Question: With little help some of you I have created this:
'''
spojeni.Open();
var cb4 = new SqlCommand("SELECT cena1,cena2,cena3,tcena1,tcena2,tcena3 FROM zajezd WHERE akce="+zakce.Text,spojeni);
SqlDataReader dr4 = cb4.ExecuteReader();
while (dr4.Read())
{
string val1 = Convert.ToString(dr4["cena1"]);
string val2 = Convert.ToString(dr4["cena2"]);
string val3 = Convert.ToString(dr4["cena3"]);
string tval1 = Convert.ToString(dr4["tcena1"]);
string tval2 = Convert.ToString(dr4["tcena2"]);
string tval3 = Convert.ToString(dr4["tcena3"]);
comboBox4.Items.Add(val1 + " -- " + tval1);
comboBox4.Items.Add(val2 + " -- " + tval2);
comboBox4.Items.Add(val3 + " -- " + tval3);
}
dr4.Close();
dr4.Dispose();
spojeni.Close();
'''
Now to make my question more clear. val1,val2,va3 are 'numeric(9.2)' values and tcena1,tcena2,tcena3 are 'char(10)' . I have 'textbox1' in which I insert number like 4 or whatever. And I would like it to pick from val1,val2,val3 depending on what value of those was 'SelectedItem' in 'comboBox4'. To multiply selected value from 'comboBox4' with 'textBox1' value.
The final value will be displayed in 'textBox2'.
So I wanted to ask you how can I pick the 'numeric(9,2)' value from val1,val2 or val3 depending on what item was selected in 'comboBox4' and multiply that ? Thanks in advance
How should we improve it ? Thanks in advance.
'''
try
{
// textBox19.Text = (Convert.ToDouble(comboBox4.SelectedValue) * Convert.ToInt32(textBox16.Text.Trim())).ToString();
if (comboBox4.SelectedValue != null)
{
int textboxValue = 0;
double comboxValue = 0;
if (double.TryParse(comboBox4.SelectedValue.ToString(), out comboxValue) && int.TryParse(textBox16.Text.Trim(), out textboxValue))
{
textBox19.Text = (comboxValue * textboxValue).ToString();
}
}
}
catch (Exception ex)
{
MessageBox.Show("Chybove hlaseni2: " + ex.Message.ToString());
}
'''

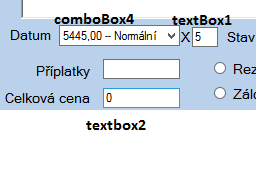
Answer: you are looking for something like this.
'''
if(comboBox1.SelectedValue != null)
{
int textboxValue = 0;
double comboxValue = 0;
if(double.TryParse(comboBox1.SelectedValue.ToString(),out comboxValue) && int.TryParse(text1.Text.Trim(),out textboxValue))
{
textbox2.Text = (comboxValue * textboxValue).ToString();
}
'''
}